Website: walmart
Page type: address-validator
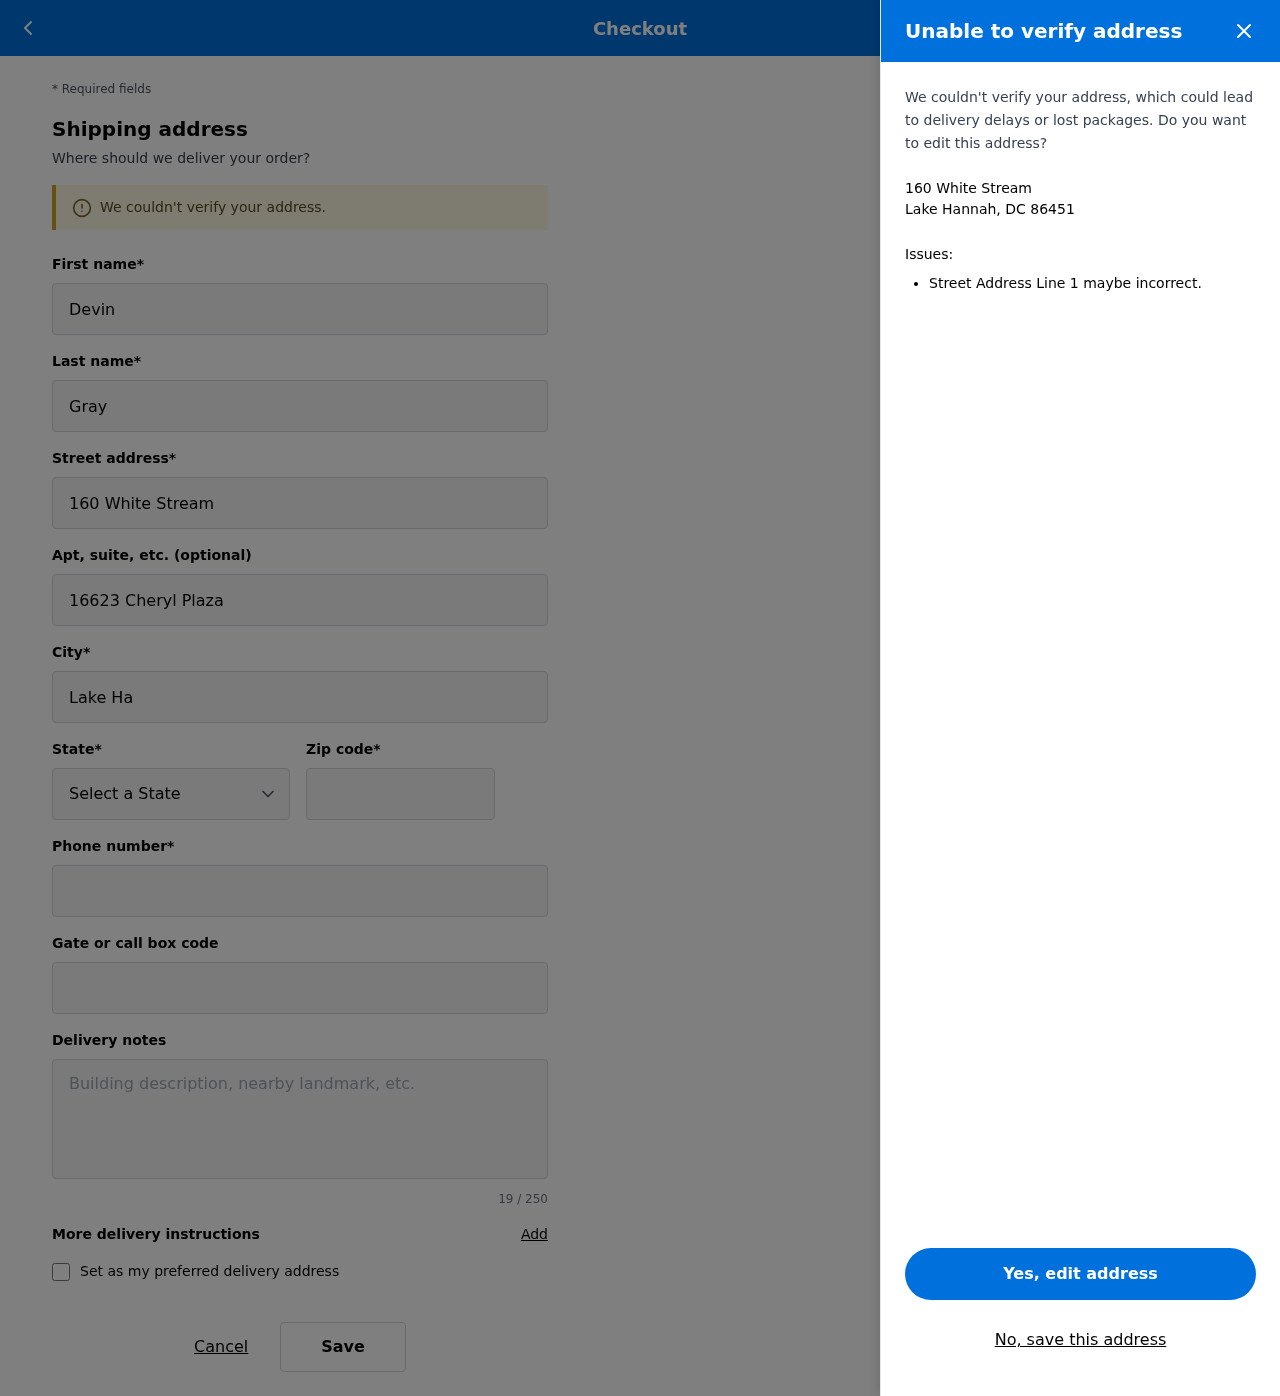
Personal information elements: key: PII_CITY_STATE_ZIP
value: Lake Hannah, DC 86451
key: PII_DELIVERY_INSTRUCTIONS
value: Leave at front door
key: PII_STATE_ABBR
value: DC
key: PII_STREET
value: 160 White Stream
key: PII_FIRSTNAME
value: Devin
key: PII_LASTNAME
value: Gray
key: PII_STREET2
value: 16623 Cheryl Plaza
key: PII_CITY
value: Lake Hannah
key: PII_POSTCODE
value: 86451
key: PII_PHONE
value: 9219736286
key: PII_SECURITY_CODE
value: AR05